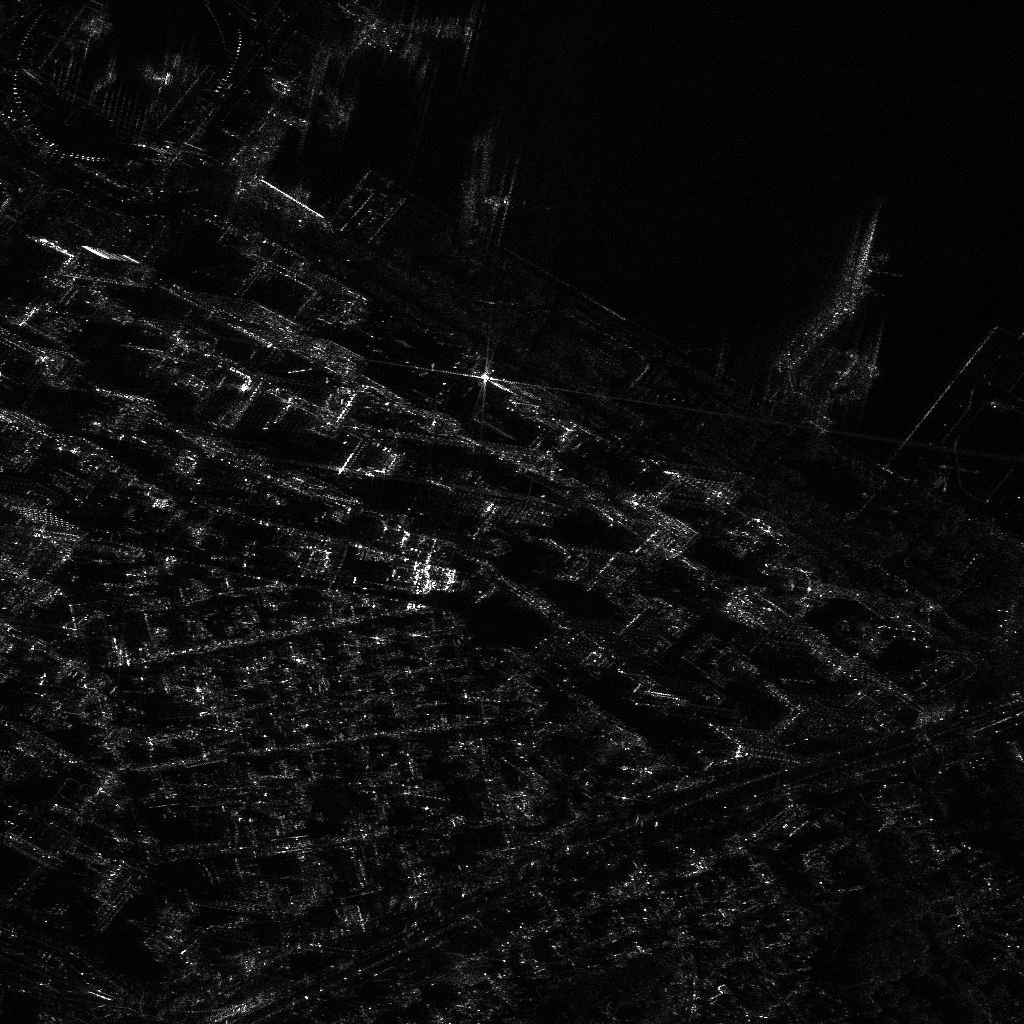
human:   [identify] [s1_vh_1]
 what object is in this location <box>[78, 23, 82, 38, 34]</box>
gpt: <ref>1 medium ore-oil at the right</ref>